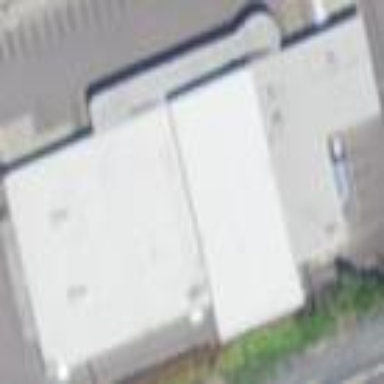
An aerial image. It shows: Building housing car repair shop.